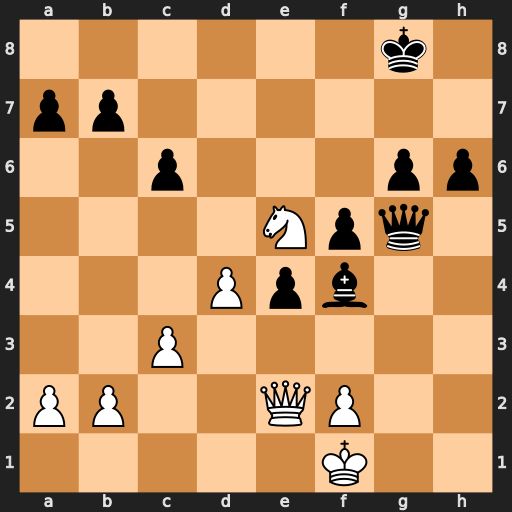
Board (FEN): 6k1/pp6/2p3pp/4Npq1/3Ppb2/2P5/PP2QP2/5K2
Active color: w
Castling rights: -
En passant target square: -
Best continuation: Qc4+ Kh8 Nf7+ Kg7 Nxg5